Question: I have a typical requirement.
I have a users table "tblUsers" in which I have two columns "UserID" and "UserEmail". The UserEmail column is not a unique column, hence two records with same email id can exists, whereas the UserID column is an identity column.
I have two more table also "tblOrders" and "tblTravelers", both of them have "UserID" column as the foreign key(linked to "tblUsers" UserID column).
Now, what I want is a stored procedure which returns me this data table :

I mean if I give "UserEmail" as parameter to the stored procedure it should return me the above table showing me the records associated with each of the UserID's, for the given "UserEmail".
Please help me out, I am a newbie to SQL Server, I know how to find out the individual records counts but I am unable to find out the solution to the above requirement.
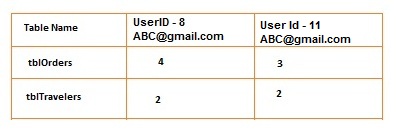
Answer: This will return the data transposed - orders and travellers as columns, users as rows.
'''
select users.id, users.email,
COUNT(distinct orders.oid) as orders,
COUNT(distinct travellers.tid) as travellers
from users
left join orders on users.id = orders.userid
left join travellers on users.id = travellers.userid
where users.email = @email
group by users.id, users.email
'''